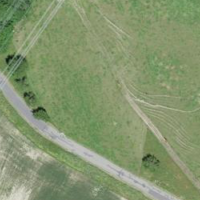
EUNIS habitat code: 52
Species observed at this site:
Cornus sanguinea